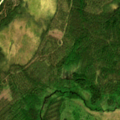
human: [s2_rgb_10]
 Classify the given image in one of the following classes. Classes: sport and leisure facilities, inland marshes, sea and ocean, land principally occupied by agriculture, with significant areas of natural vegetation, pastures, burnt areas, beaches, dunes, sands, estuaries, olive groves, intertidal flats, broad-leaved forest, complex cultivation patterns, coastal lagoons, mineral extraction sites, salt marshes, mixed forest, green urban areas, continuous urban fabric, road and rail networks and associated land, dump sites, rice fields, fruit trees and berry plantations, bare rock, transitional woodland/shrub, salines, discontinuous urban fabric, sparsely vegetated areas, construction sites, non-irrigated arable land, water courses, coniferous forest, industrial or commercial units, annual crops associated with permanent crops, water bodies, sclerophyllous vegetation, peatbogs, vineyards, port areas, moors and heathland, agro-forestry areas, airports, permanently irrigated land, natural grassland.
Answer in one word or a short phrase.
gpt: coniferous forest, transitional woodland/shrub, peatbogs